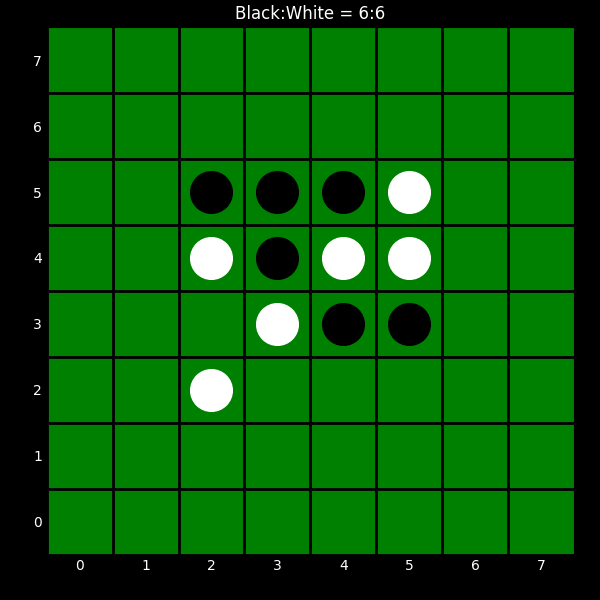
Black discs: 6
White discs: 6